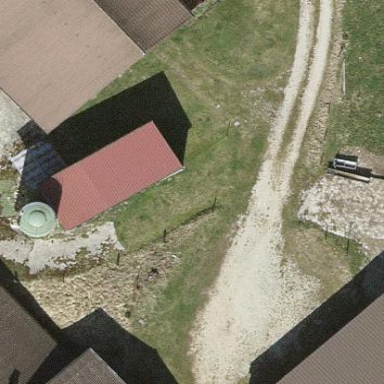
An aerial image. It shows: Farm auxiliary building.